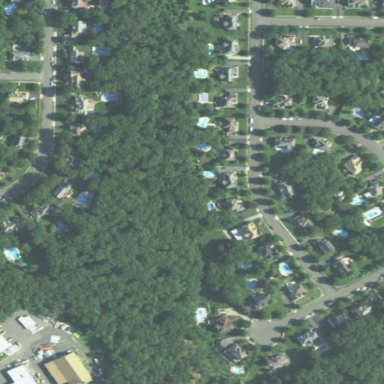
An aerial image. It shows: Leisure park in the midst of woodland.